Field crop: maize
Growth stage: 1
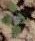
Species: chenopodium